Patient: sex M, age 53
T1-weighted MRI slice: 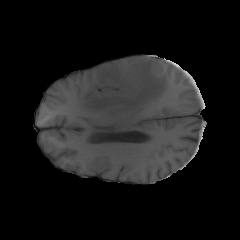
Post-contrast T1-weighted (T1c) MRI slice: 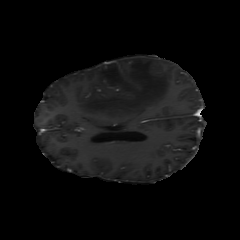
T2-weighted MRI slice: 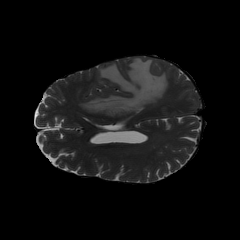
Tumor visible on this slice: yes
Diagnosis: Glioblastoma, IDH-wildtype
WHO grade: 4